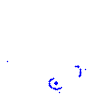
Particle: kaon